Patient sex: F
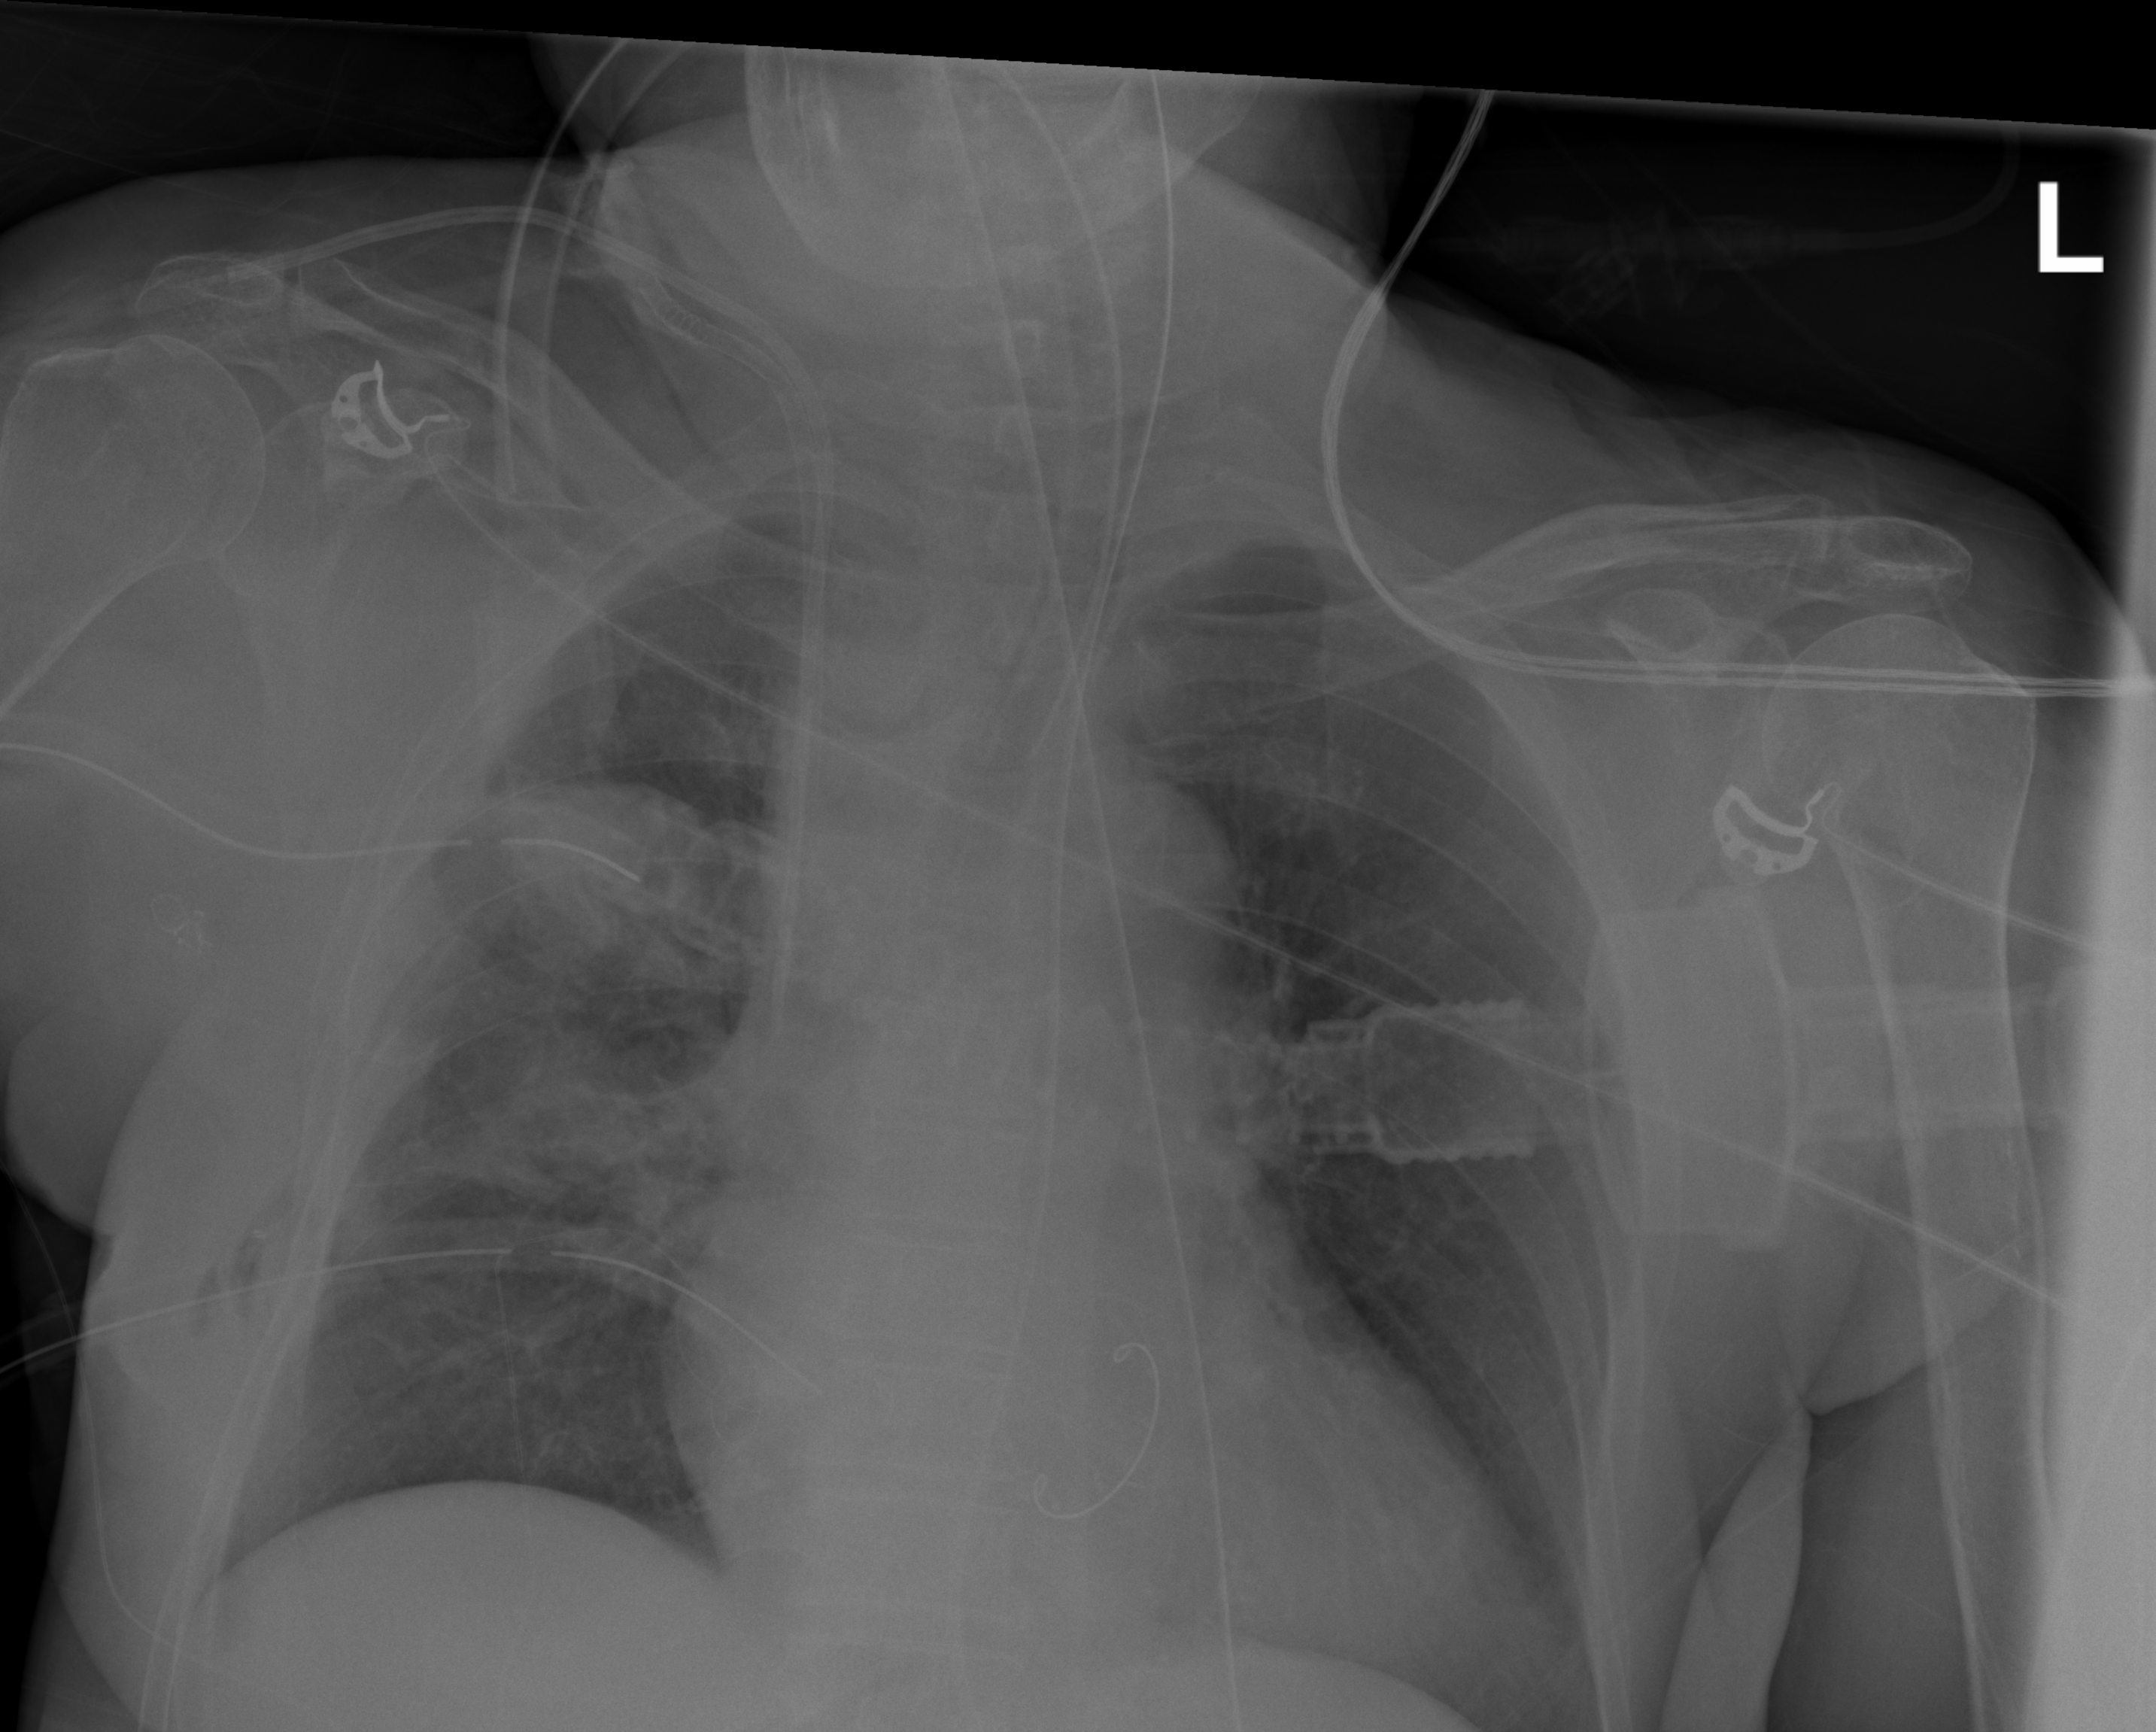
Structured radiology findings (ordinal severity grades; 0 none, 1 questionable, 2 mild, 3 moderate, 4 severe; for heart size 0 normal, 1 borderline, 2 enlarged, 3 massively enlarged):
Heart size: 2
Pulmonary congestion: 2
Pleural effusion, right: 0
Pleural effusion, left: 0
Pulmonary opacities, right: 0
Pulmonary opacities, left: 0
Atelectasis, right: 2
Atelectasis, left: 0